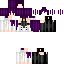
A female human skin with dark skin, wearing black long hair dressed in a purple hoodie and black pants, featuring a closed mouth.